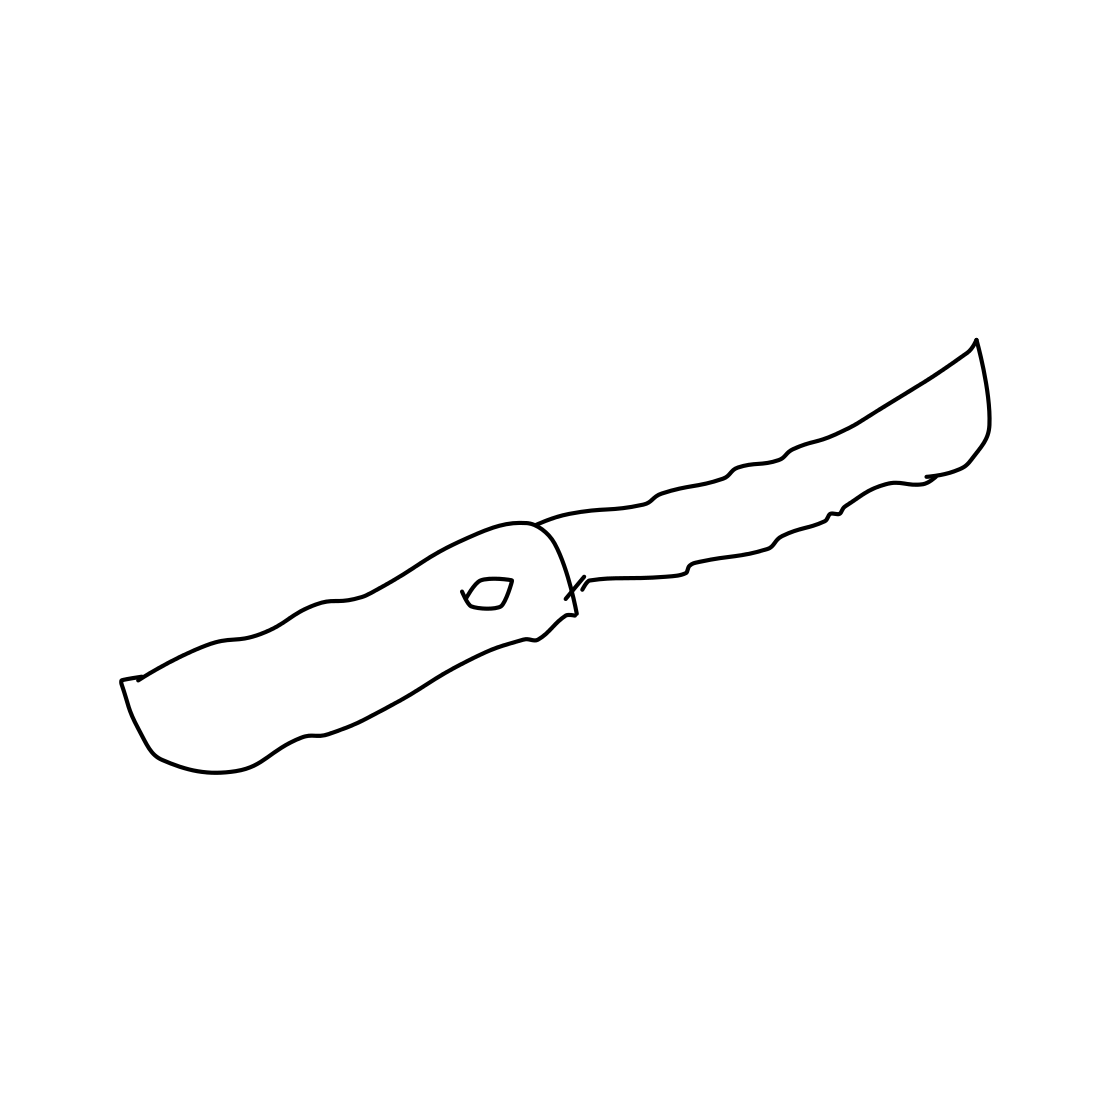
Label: knife